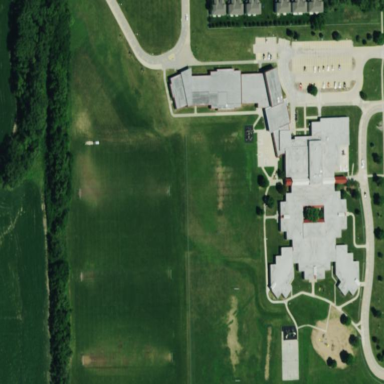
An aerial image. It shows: School.